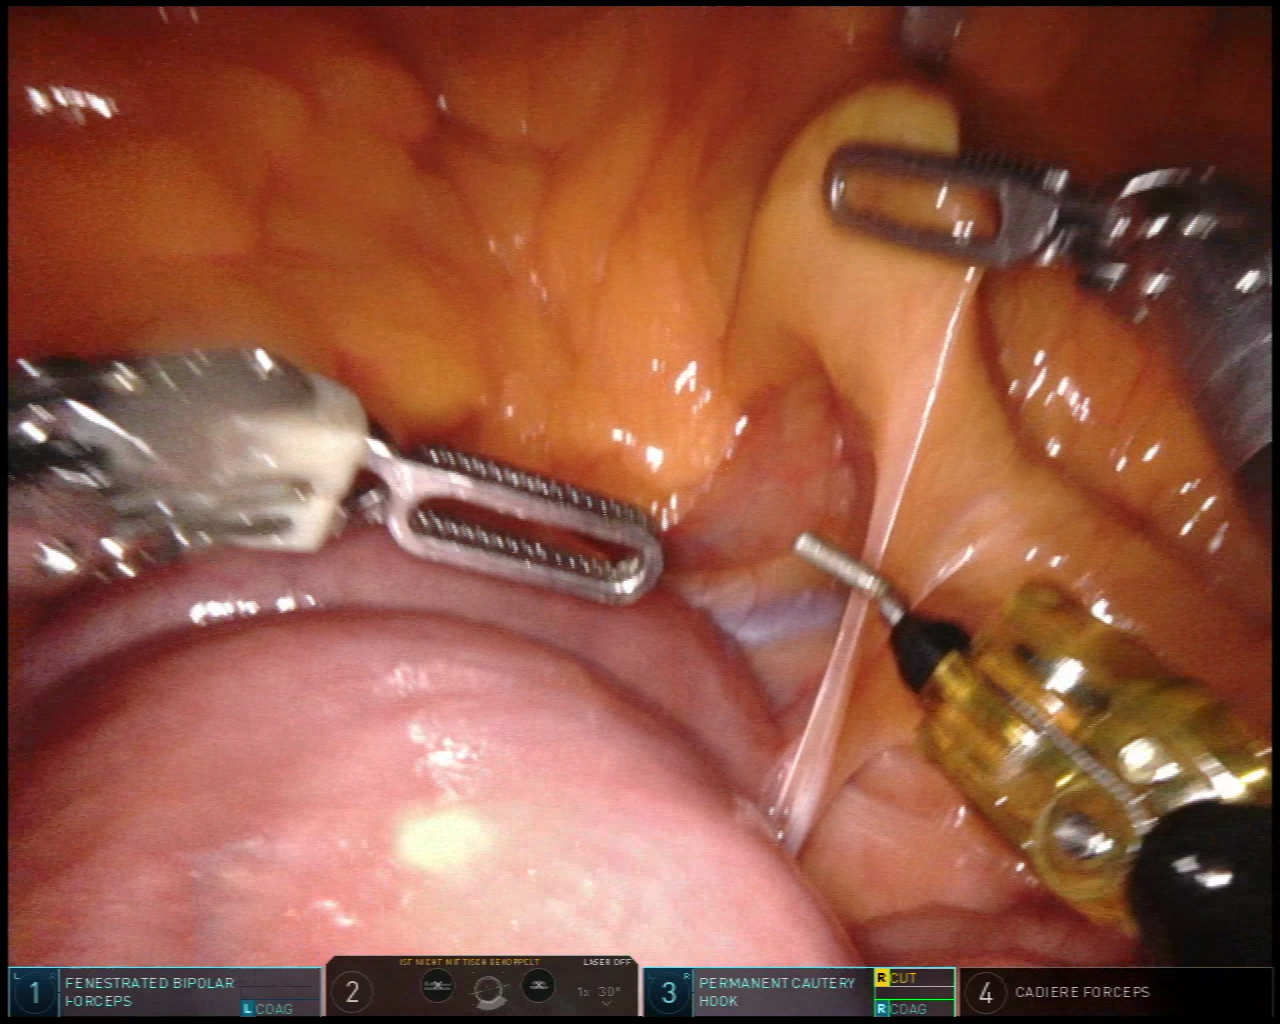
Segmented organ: intestinal_veins
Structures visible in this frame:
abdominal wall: no
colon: yes
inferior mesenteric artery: no
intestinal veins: yes
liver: no
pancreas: no
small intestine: yes
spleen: no
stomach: no
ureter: no
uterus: no
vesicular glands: no